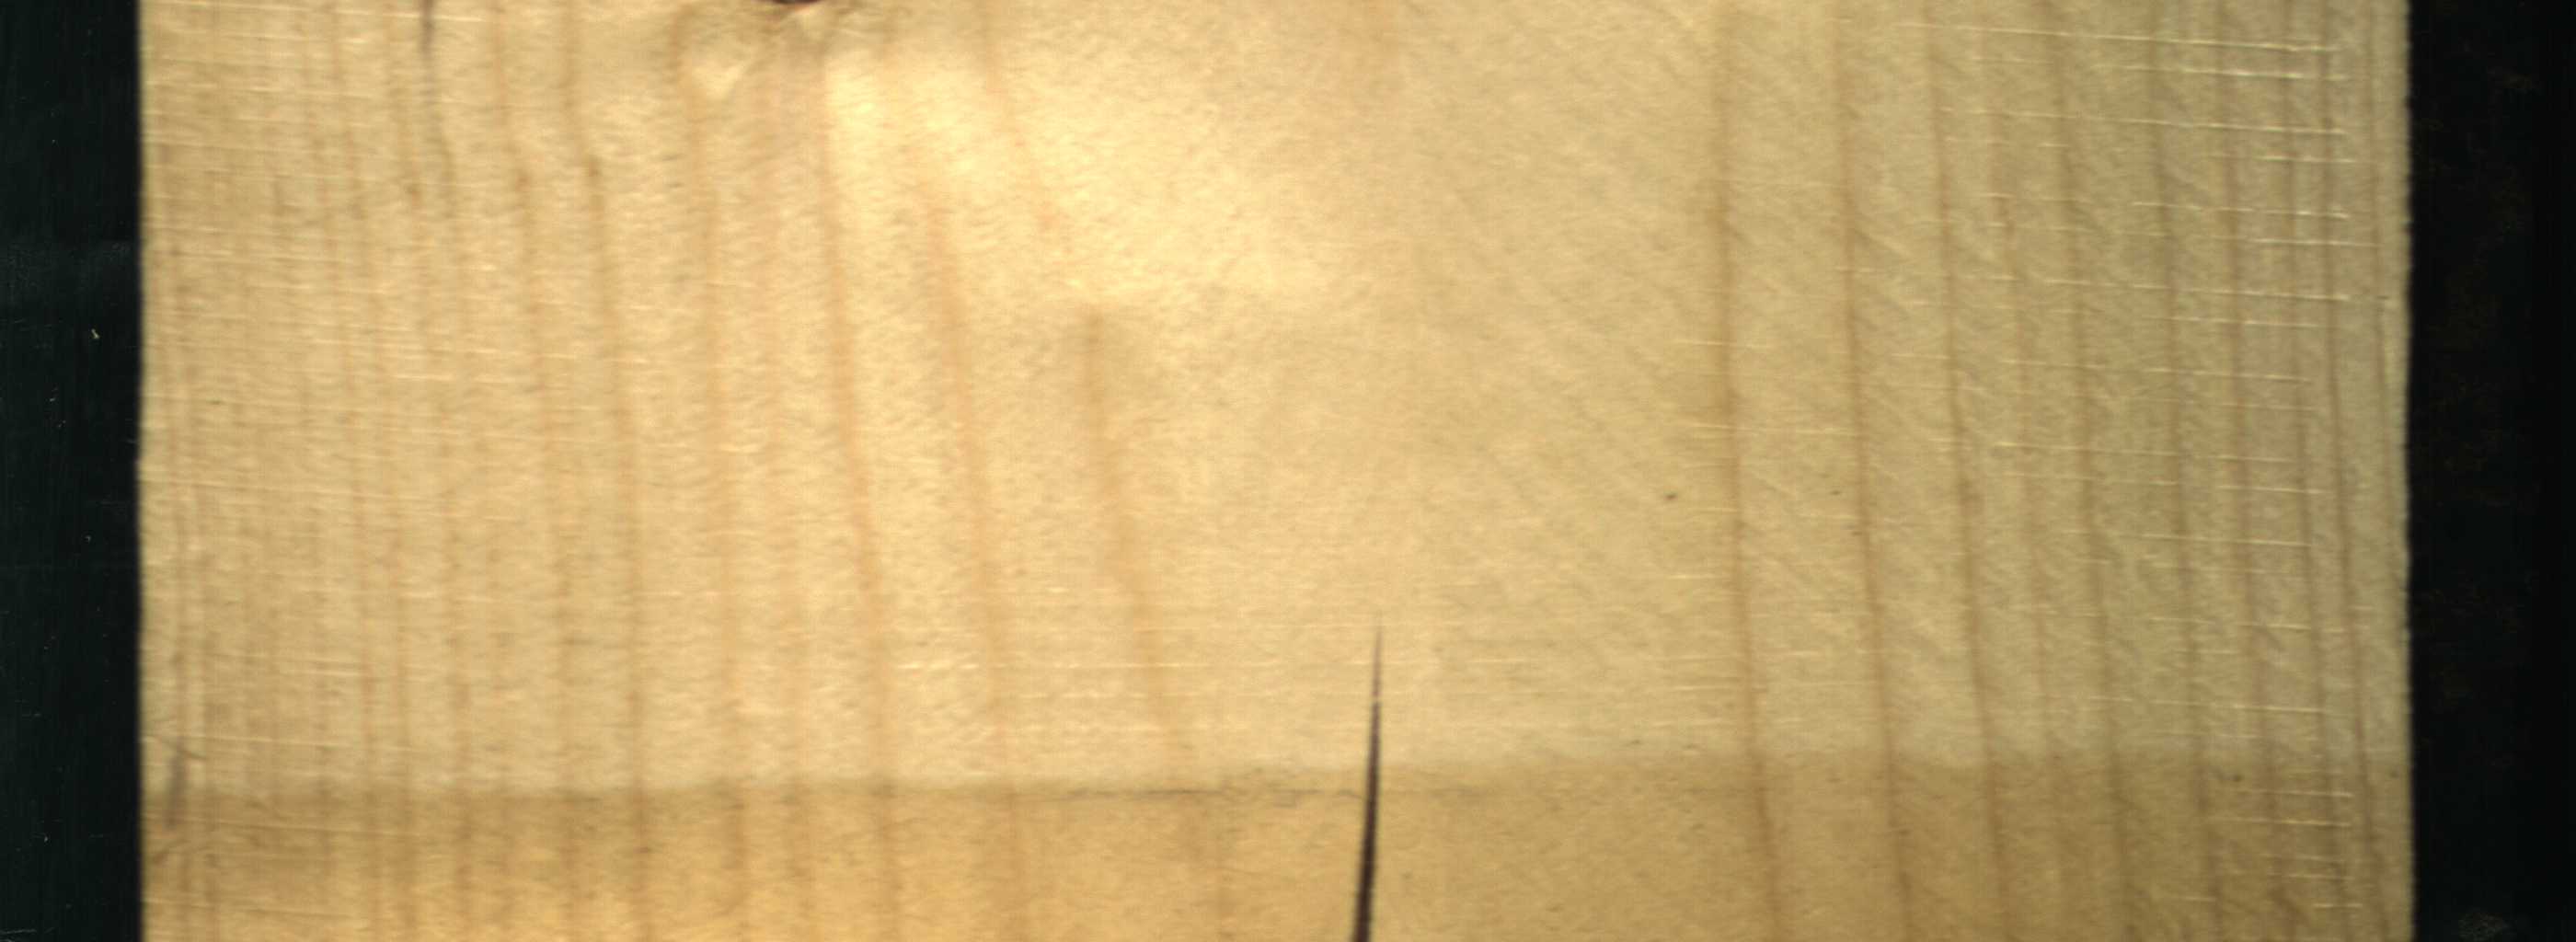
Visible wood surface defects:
Crack
Live_Knot